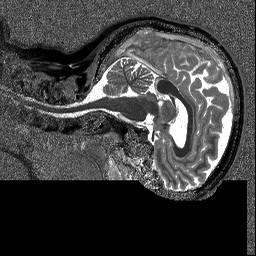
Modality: T1map
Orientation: sagittal
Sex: female